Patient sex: F
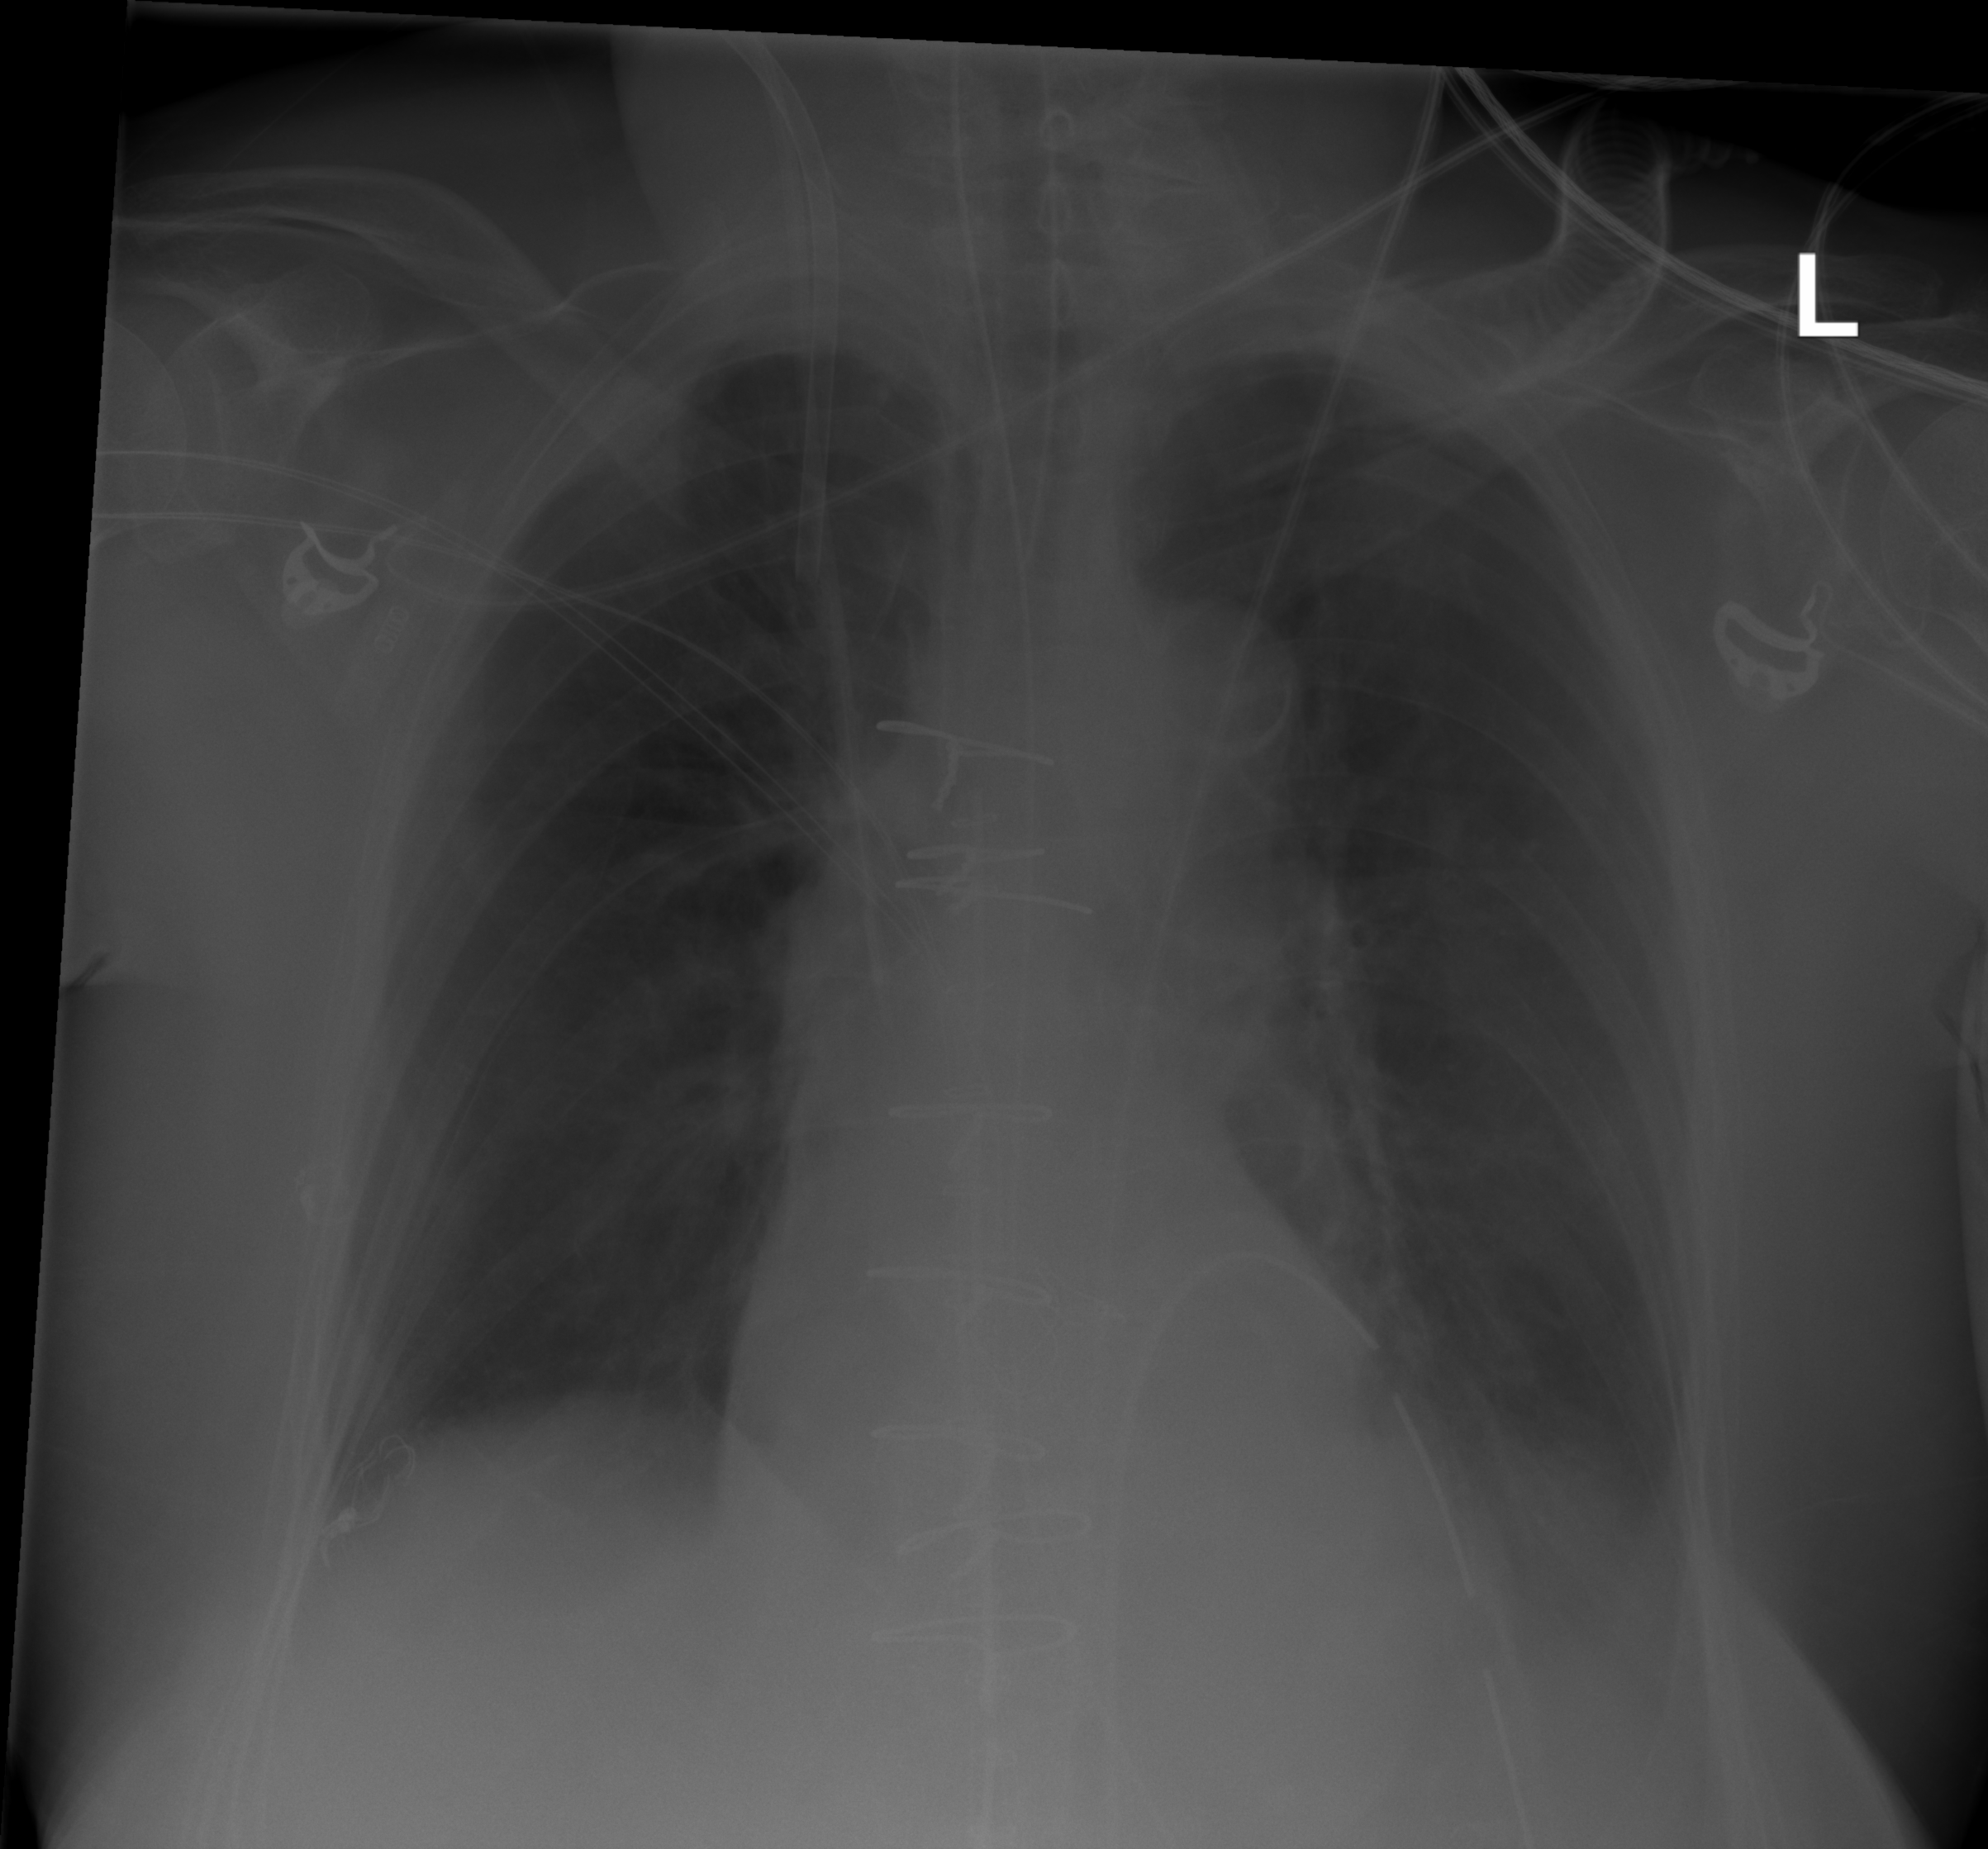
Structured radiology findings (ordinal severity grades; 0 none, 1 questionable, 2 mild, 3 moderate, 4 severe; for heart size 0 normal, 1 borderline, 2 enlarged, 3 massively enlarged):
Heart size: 0
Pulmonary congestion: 0
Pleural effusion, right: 0
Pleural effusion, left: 2
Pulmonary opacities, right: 0
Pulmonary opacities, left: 0
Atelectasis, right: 0
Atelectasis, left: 2